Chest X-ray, PA view. Patient: 33 years old, sex M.
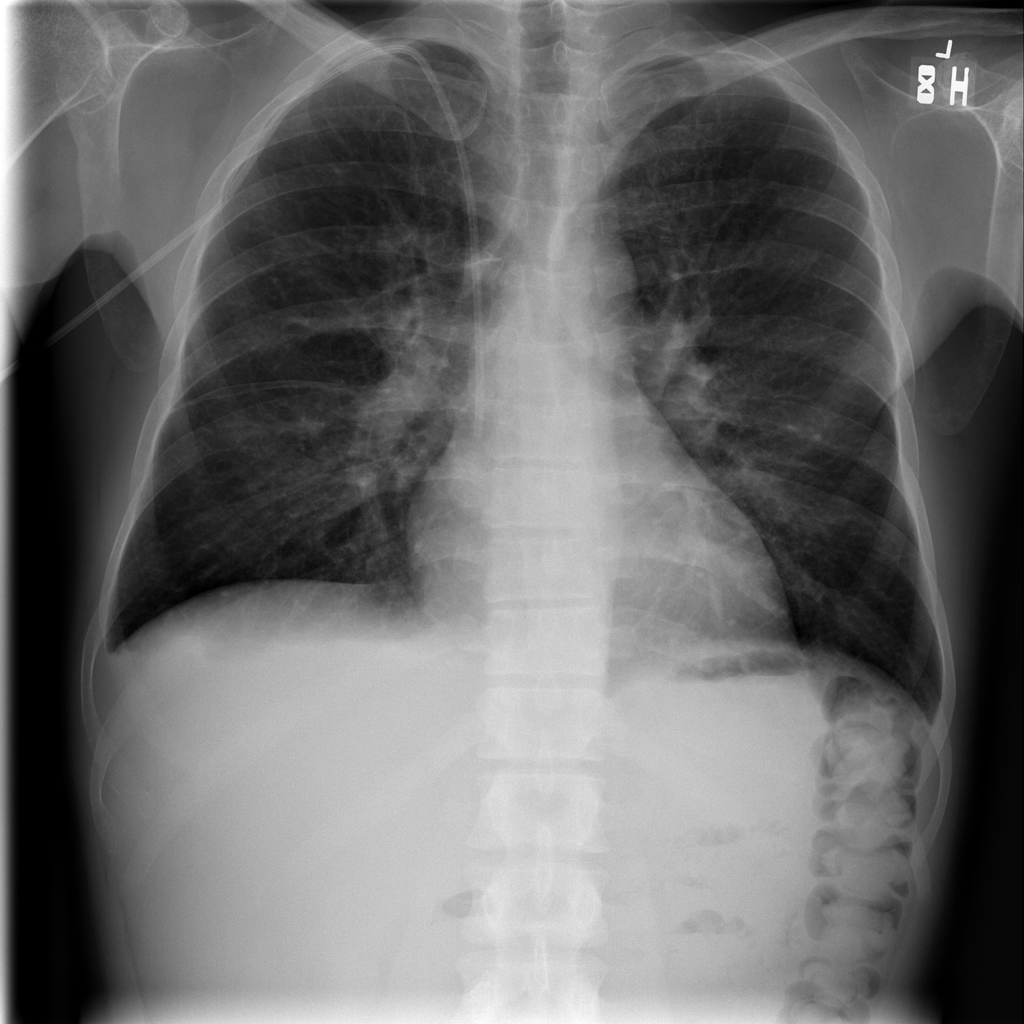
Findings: Effusion